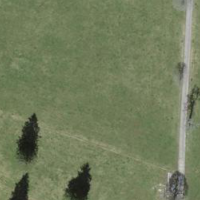
EUNIS habitat code: 52
Species observed at this site:
Dactylis glomerata